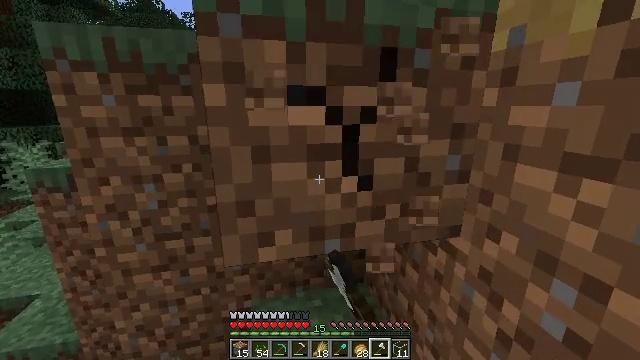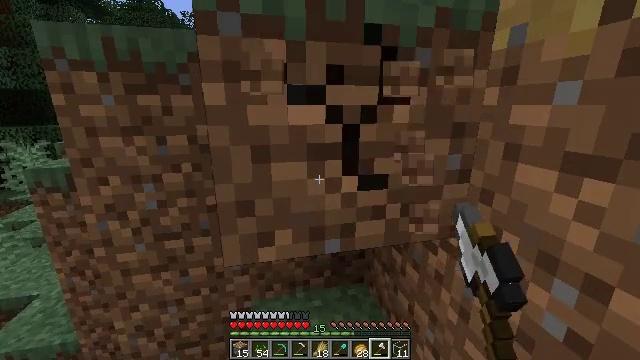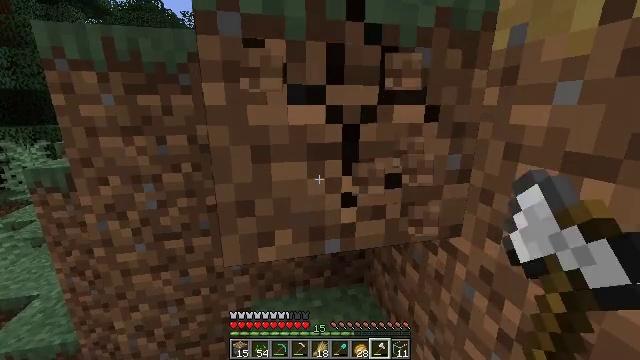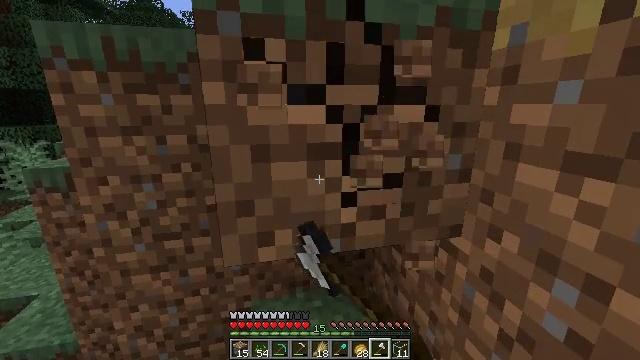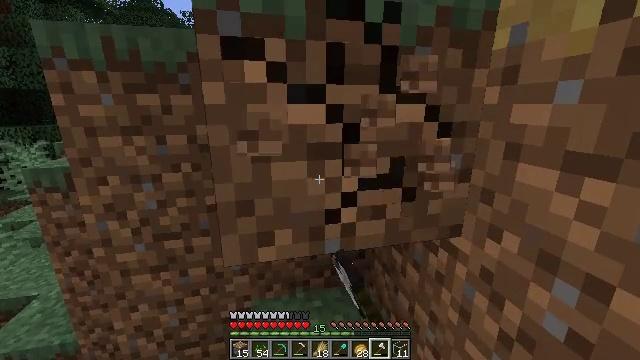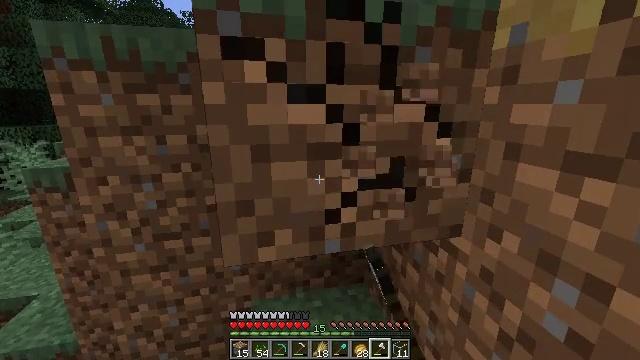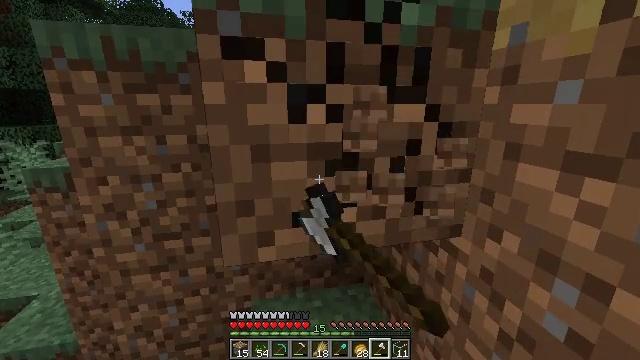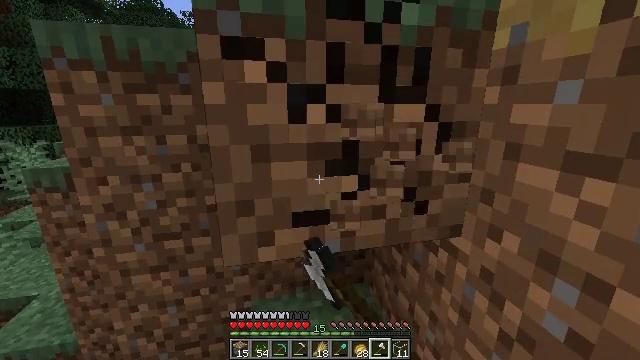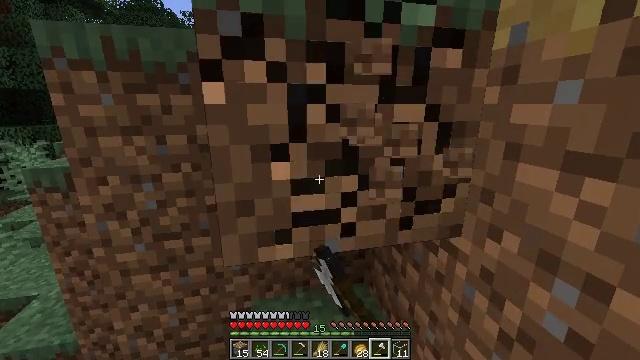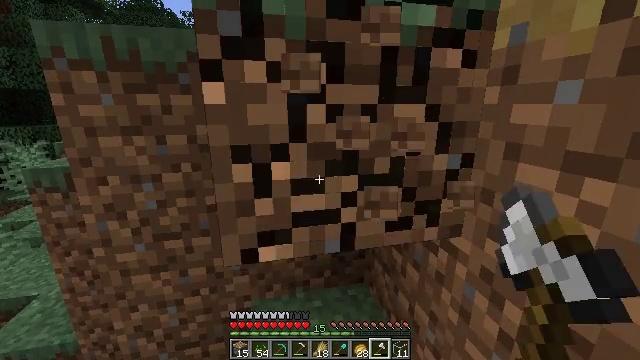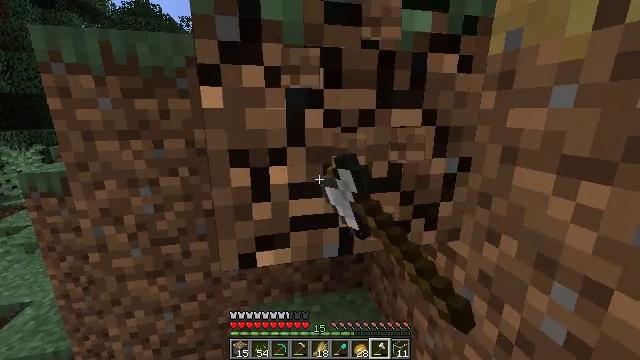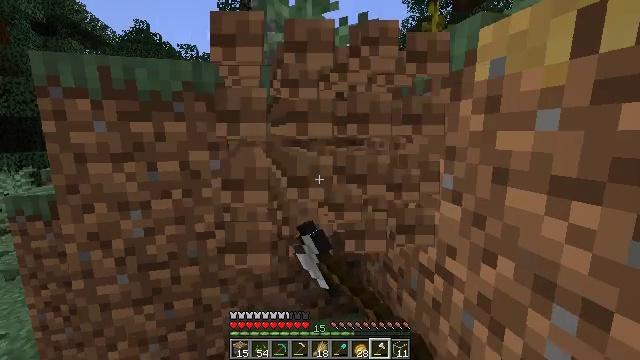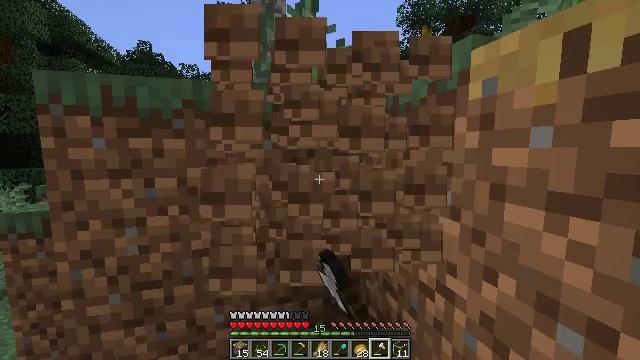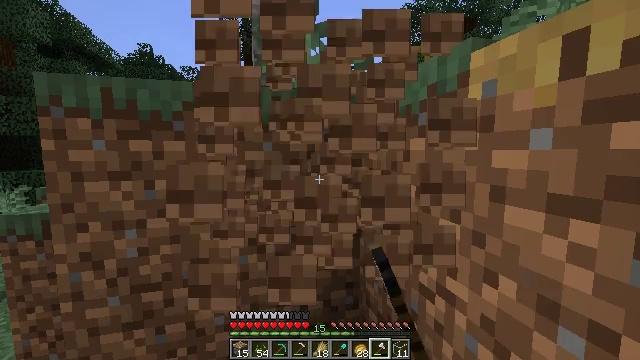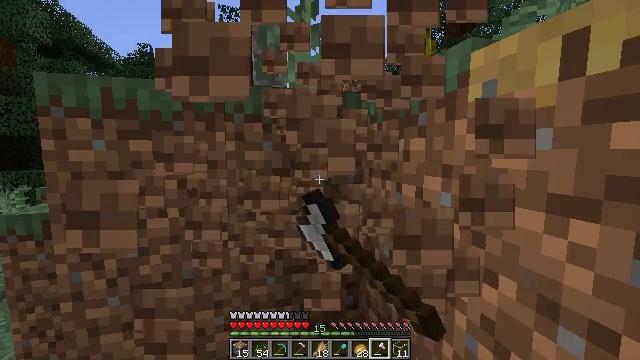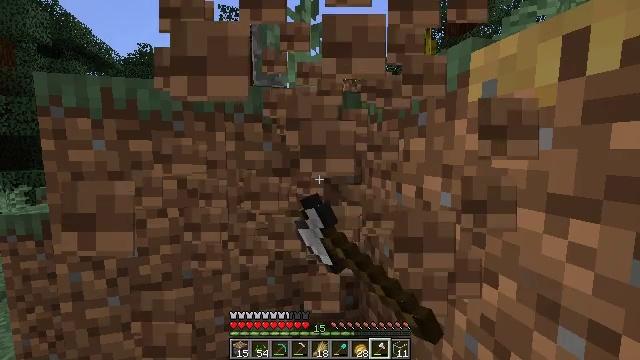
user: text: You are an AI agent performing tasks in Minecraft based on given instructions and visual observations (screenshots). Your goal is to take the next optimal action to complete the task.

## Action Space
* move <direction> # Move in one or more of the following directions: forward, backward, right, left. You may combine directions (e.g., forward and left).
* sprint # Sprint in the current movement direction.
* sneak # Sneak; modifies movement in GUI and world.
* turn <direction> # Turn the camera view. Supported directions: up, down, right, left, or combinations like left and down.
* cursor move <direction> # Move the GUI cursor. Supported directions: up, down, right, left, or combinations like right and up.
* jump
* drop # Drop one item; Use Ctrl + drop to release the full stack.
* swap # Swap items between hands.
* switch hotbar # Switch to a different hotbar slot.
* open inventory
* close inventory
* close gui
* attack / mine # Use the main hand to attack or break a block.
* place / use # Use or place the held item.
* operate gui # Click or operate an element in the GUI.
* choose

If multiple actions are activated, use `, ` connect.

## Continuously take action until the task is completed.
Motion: motion action
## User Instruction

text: Collect the grass block using a shovel.
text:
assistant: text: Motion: attack / mine
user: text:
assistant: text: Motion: attack / mine
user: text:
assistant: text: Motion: attack / mine
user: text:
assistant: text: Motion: attack / mine
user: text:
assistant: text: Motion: attack / mine
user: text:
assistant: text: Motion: attack / mine
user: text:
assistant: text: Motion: attack / mine
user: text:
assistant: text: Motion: attack / mine
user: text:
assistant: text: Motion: attack / mine
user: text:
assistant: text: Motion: attack / mine
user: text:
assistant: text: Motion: turn right and up, attack / mine
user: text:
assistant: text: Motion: turn up, attack / mine
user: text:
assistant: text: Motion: attack / mine
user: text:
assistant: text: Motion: attack / mine
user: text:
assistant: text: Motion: attack / mine
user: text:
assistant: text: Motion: attack / mine
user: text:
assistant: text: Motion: attack / mine
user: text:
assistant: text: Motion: attack / mine
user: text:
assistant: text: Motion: attack / mine
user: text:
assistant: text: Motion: attack / mine
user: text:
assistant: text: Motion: attack / mine
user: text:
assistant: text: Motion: attack / mine
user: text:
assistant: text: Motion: attack / mine
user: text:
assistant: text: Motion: attack / mine
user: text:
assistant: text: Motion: attack / mine
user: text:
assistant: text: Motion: attack / mine
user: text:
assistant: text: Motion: attack / mine
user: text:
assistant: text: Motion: attack / mine
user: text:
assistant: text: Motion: attack / mine
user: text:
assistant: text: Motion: attack / mine